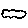
Label: cloud